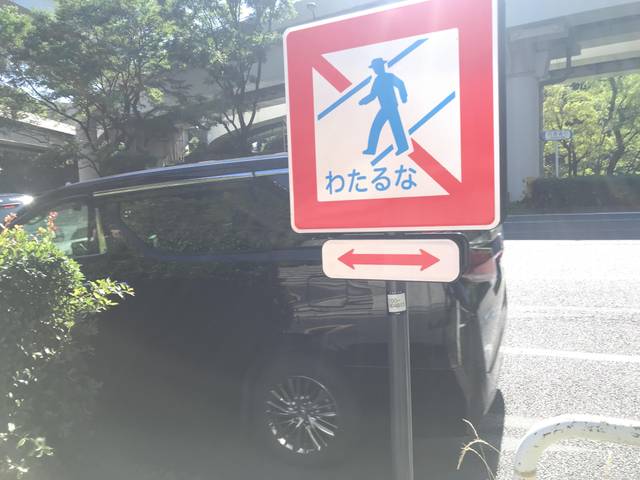
Region: Japan
Coordinates: 35.692, 139.756